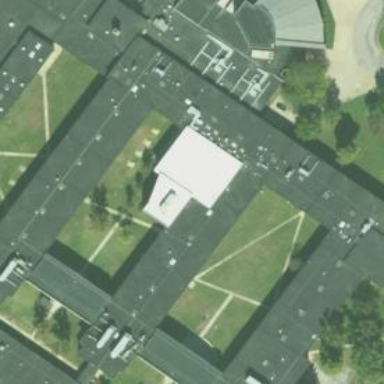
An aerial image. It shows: School building.